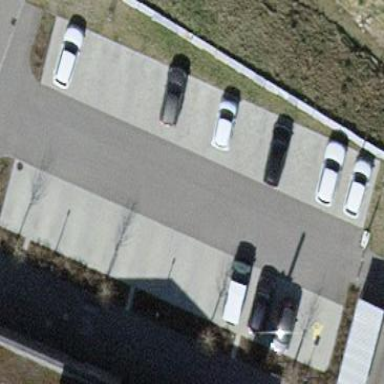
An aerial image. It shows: Parking area with surface.